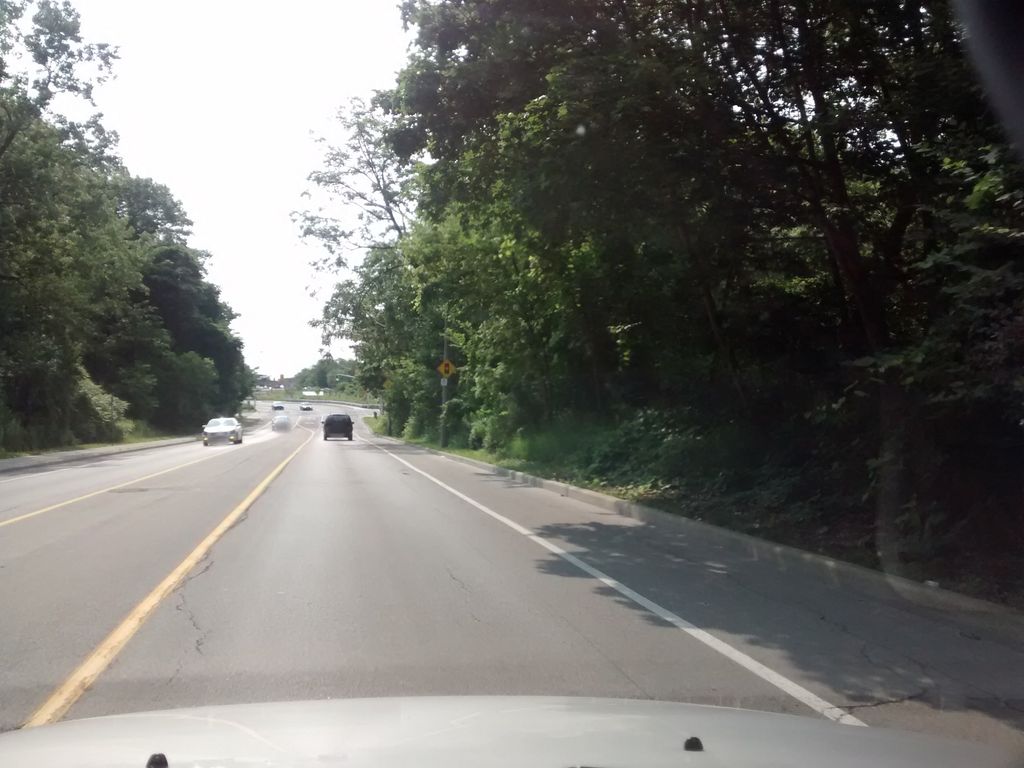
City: hamilton